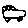
Label: car